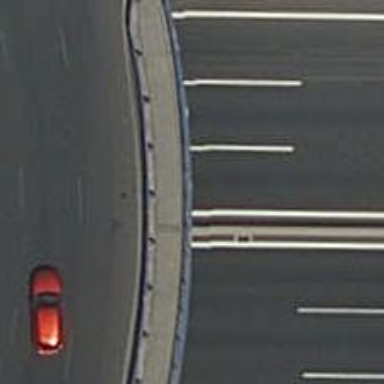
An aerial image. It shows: Guard rail.